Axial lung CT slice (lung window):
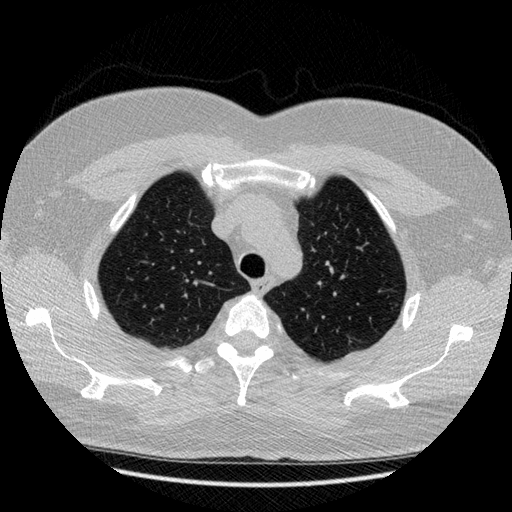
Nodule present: no